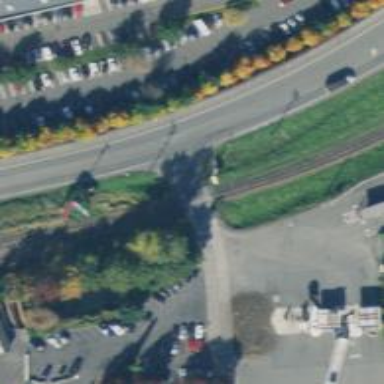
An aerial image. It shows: Road with stop sign near railway level crossing.